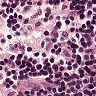
Metastatic tissue present: no